Question: Is there any way to show a message in HTML only for 2 seconds, in boxes similar to :

'''
This item already does exist
'''
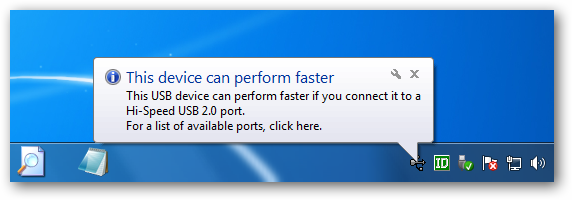
Answer: This should help you get started <URL>